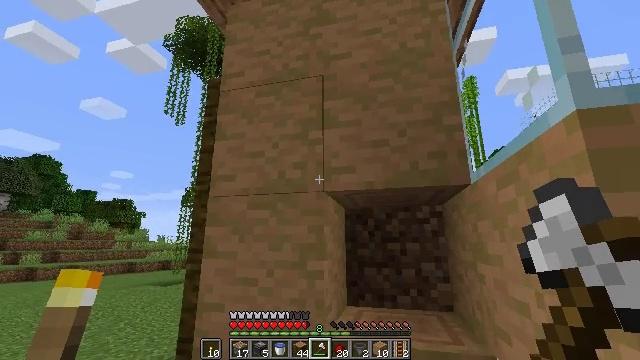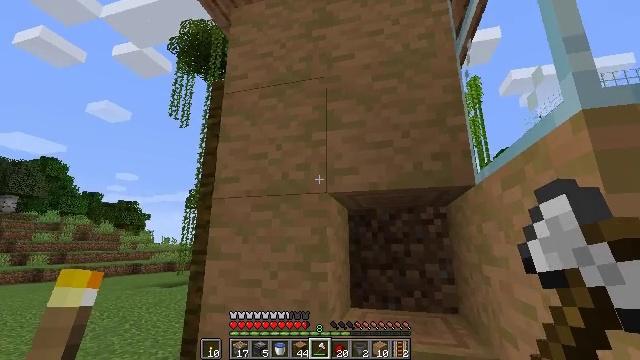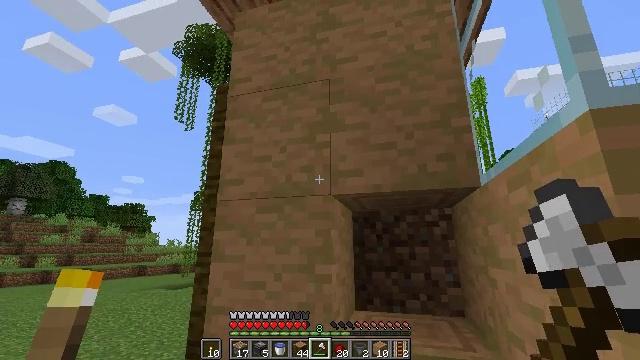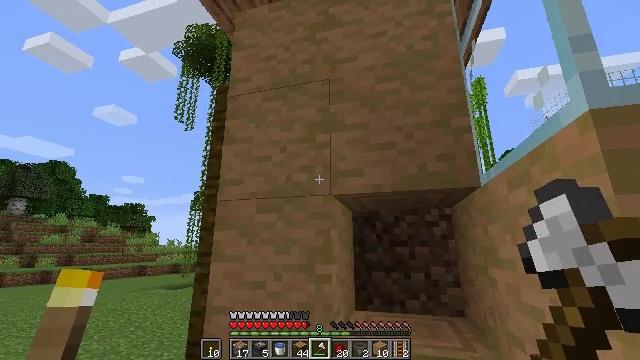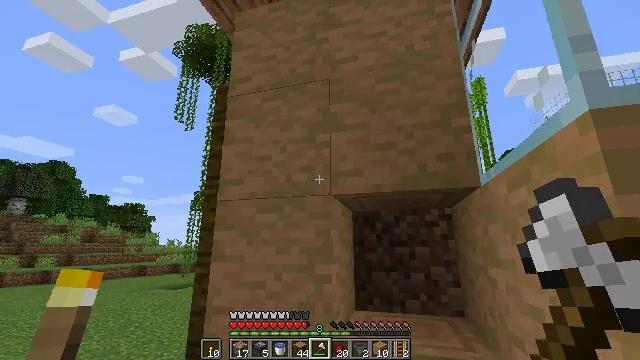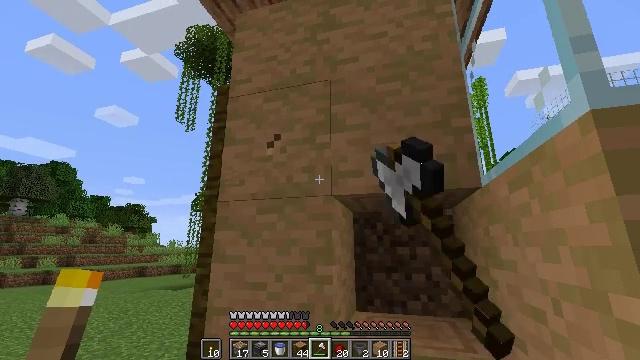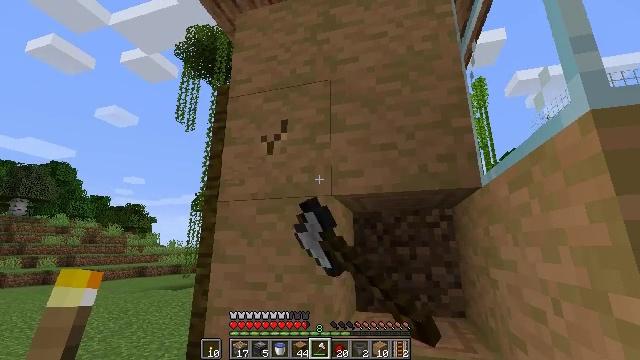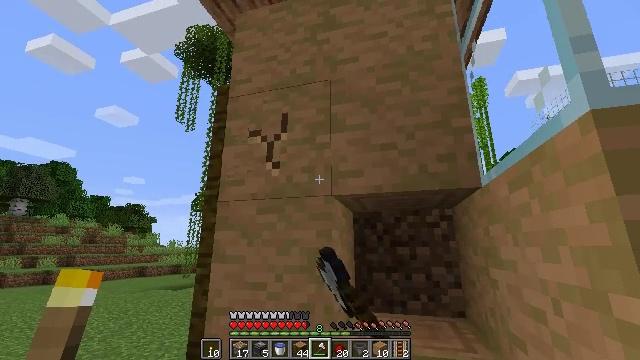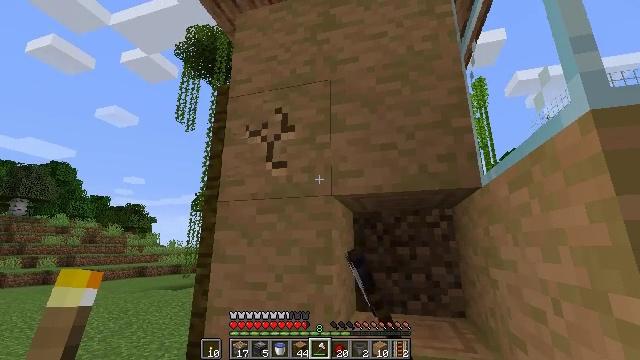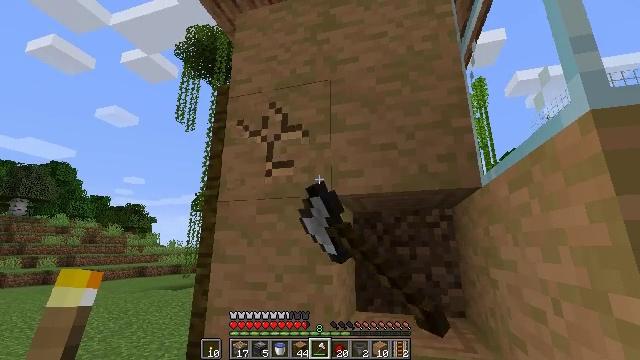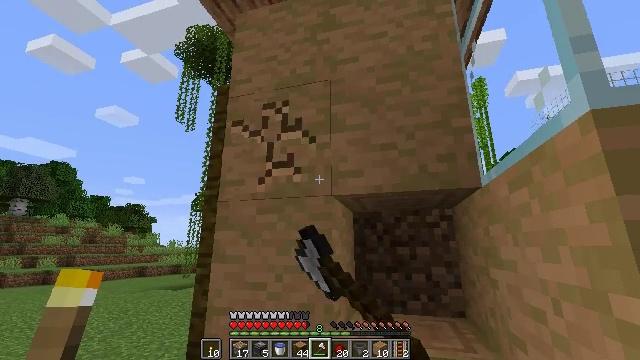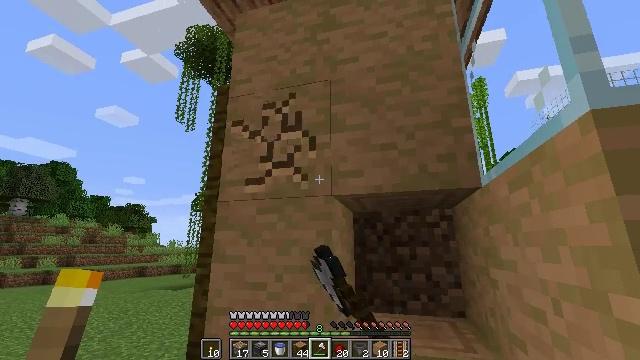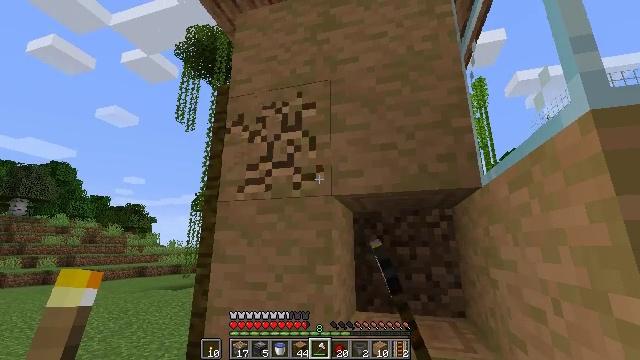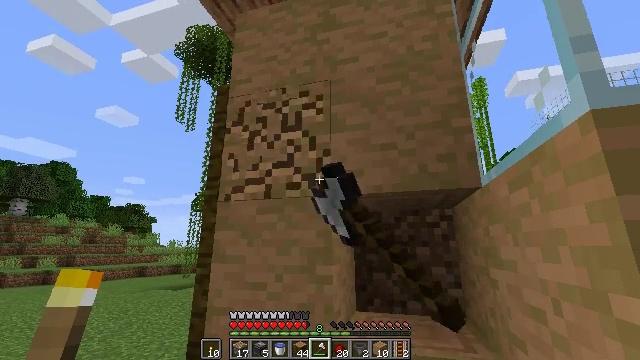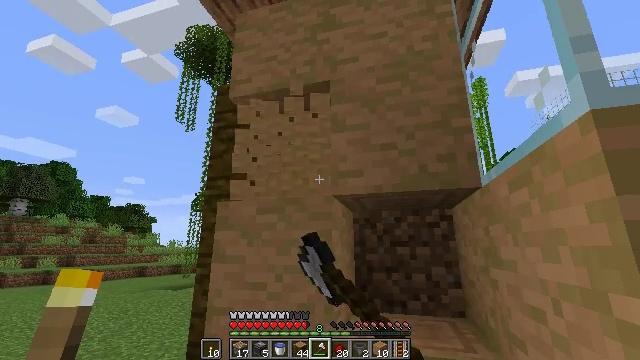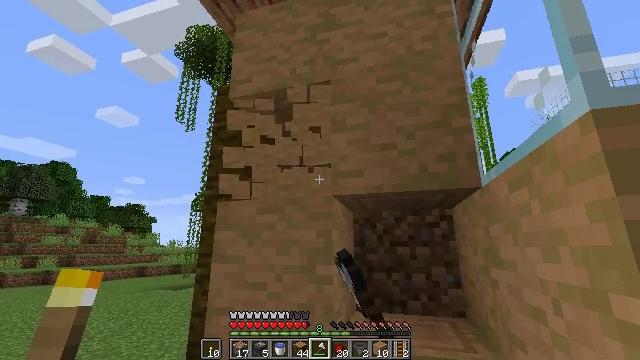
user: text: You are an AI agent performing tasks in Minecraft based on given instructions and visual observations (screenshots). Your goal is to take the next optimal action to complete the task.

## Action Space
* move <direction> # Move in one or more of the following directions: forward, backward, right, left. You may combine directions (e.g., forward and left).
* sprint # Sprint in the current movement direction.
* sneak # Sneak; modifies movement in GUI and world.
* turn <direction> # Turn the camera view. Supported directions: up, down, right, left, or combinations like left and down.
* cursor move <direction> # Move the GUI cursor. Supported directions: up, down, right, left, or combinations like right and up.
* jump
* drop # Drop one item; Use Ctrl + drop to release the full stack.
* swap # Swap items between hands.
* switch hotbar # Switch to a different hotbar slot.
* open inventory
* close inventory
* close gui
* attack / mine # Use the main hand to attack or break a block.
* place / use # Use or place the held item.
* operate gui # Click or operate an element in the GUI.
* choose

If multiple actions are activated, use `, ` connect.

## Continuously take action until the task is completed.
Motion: motion action
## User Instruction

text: Collect the stripped jungle log from the tree.
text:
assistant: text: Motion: no_op
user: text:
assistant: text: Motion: no_op
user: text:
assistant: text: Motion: no_op
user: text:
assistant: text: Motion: attack / mine
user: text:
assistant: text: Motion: attack / mine
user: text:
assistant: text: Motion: attack / mine
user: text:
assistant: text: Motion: attack / mine
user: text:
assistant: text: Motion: attack / mine
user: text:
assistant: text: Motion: attack / mine
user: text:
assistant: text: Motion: attack / mine
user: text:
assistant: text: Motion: attack / mine
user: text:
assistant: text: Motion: attack / mine
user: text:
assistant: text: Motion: attack / mine
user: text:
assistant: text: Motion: attack / mine
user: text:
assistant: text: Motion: attack / mine
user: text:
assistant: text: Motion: attack / mine
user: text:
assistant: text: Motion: attack / mine
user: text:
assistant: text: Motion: attack / mine
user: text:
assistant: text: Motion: attack / mine